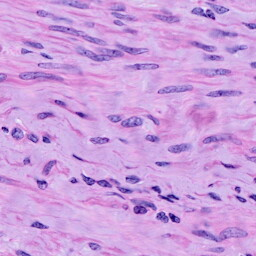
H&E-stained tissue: Cervix